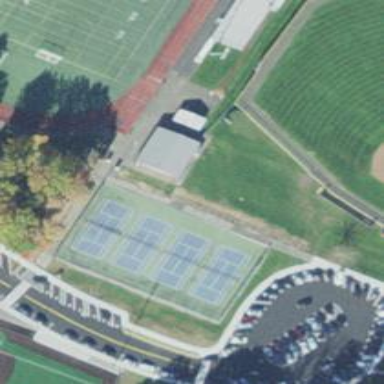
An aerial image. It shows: Tennis court on pitch.